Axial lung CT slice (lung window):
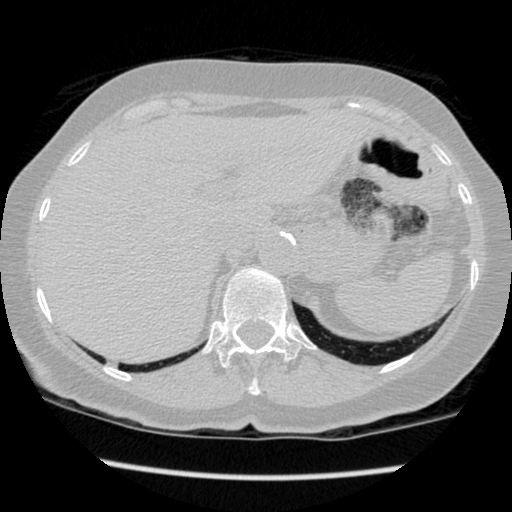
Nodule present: no